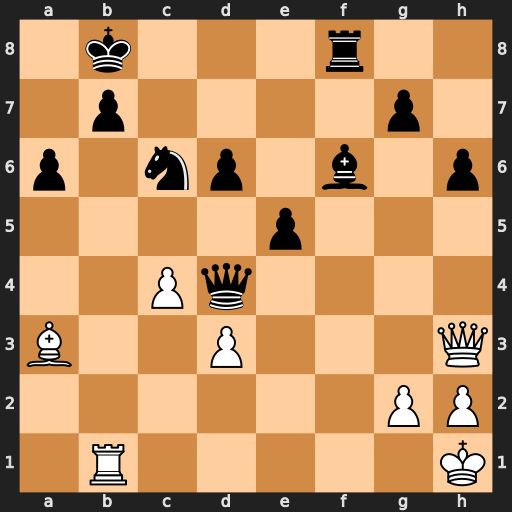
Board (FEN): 1k3r2/1p4p1/p1np1b1p/4p3/2Pq4/B2P3Q/6PP/1R5K
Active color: w
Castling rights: -
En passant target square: -
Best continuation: Qd7 Na5 Qxd6+ Qxd6 Bxd6+ Kc8 Bxf8